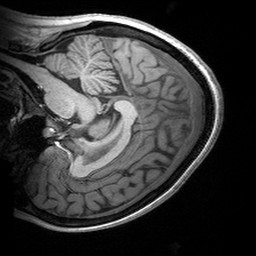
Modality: T1w
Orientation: sagittal
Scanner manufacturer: siemens
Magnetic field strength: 3 T
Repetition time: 2.53 s
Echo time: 0.00299 s